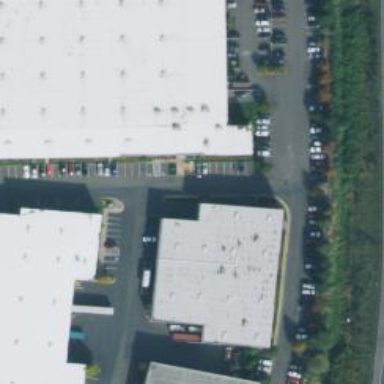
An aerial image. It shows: Warehouse building.